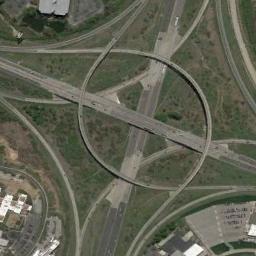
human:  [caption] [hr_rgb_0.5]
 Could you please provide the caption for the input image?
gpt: On the highway, There is an overpass .

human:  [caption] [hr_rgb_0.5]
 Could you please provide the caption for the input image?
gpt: The overpass is on the grass next to some houses .

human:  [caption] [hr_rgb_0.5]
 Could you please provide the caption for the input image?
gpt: Several buildings of different shapes are beside the overpass .

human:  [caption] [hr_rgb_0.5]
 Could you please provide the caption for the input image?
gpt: The directional overpass is over the roads on the lawn and some buildings are next to the overpass .

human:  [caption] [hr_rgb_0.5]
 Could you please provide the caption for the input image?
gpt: There are green meadows and some buildings beside the overpass .